Question: I've looked around and haven't found anything relevant. I'm tyring to create a shader to give a texture smoke effect animation like here:

Not asking for a complete/full solution (although that would be awesome) but any pointers towards where I can get started to achieve this effect. Would i need to have the vertices for the drawing or is this possible if I have the texture only?
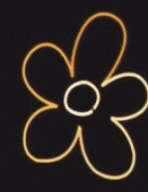
Answer: In the example pictured it appears as if they have the vertices. Possibly the "drawing" of the flower shape was recorded and then played back continuously. Then the effect hits the vertices based on a time offset from when they were drawn. The effect there appears to mostly be a motion blur.
So to replicate this effect you would need the vertices. See how the top of the flower starts to disappear before the bottom? If you look closely you'll see that actually the blur effect timing follows the path of the flower around counter clockwise. Even on the first frame of your gif you can see that the end of the flower shape is a brighter yellow than the beginning.
The angle of the motion blur also appears to change over time from being more left oriented to being more up oriented.
And the brightness of the segment is also changing over time starting with the yellowish color and ending either black or transparent.
What I can't tell from this is if the effect is additive, meaning that they're applying the effect to the whole frame and then to the results of that effect each frame, or if it's being recreated each frame. If recreated each frame you'd be able to do the effect in reverse and have the image appear.
If you are wanting this effect on a bitmapped texture instead of a line object that's also doable, although the approach would be different.
Let's start with the line object and assume you have the vertices. The way I would approach it is that I would add a percentage of decay as an attribute to the vertex data. Then each frame that you render you'd first update the decay percentage based on the time for that vertex. Stagger them slightly.
Then the shader would draw the line segment using a motion blur shader where the amount of motion blur, the angle of the blur, and the color of the segment are controlled by a varying variable that is assigned by the decay attribute. I haven't tested this shader. Treat it like pseudocode. But I'd approach it this way... Vertex Shader:
'''
uniform mat4 u_modelViewProjectionMatrix;
uniform float maxBlurSizeConstant; // experiment with value and it will be based on the scale of the render
attribute vec3 a_vertexPosition;
attribute vec2 a_vertexTexCoord0;
attribute float a_decay;
varying float v_decay;
varying vec2 v_fragmentTexCoord0;
varying vec2 v_texCoord1;
varying vec2 v_texCoord2;
varying vec2 v_texCoord3;
varying vec2 v_texCoord4;
varying vec2 v_texCoordM1;
varying vec2 v_texCoordM2;
varying vec2 v_texCoordM3;
varying vec2 v_texCoordM4;
void main()
{
gl_Position = u_modelViewProjectionMatrix * vec4(a_vertexPosition,1.0);
v_decay = a_decay;
float angle = 2.8 - a_decay * 0.8; // just an example of angles
vec2 tOffset = vec2(cos(angle),sin(angle)) * maxBlurSizeConstant * a_decay;
v_fragmentTexCoord0 = a_vertexTexCoord0;
v_texCoordM1 = a_vertexTexCoord0 - tOffset;
v_texCoordM2 = a_vertexTexCoord0 - 2.0 * tOffset;
v_texCoordM3 = a_vertexTexCoord0 - 3.0 * tOffset;
v_texCoordM4 = a_vertexTexCoord0 - 4.0 * tOffset;
v_texCoord1 = a_vertexTexCoord0 + tOffset;
v_texCoord2 = a_vertexTexCoord0 + 2.0 * tOffset;
v_texCoord3 = a_vertexTexCoord0 + 3.0 * tOffset;
v_texCoord4 = a_vertexTexCoord0 + 4.0 * tOffset;
}
'''
Fragment Shader:
'''
uniform sampler2D u_textureSampler;
varying float v_decay;
varying vec2 v_fragmentTexCoord0;
varying vec2 v_texCoord1;
varying vec2 v_texCoord2;
varying vec2 v_texCoord3;
varying vec2 v_texCoord4;
varying vec2 v_texCoordM1;
varying vec2 v_texCoordM2;
varying vec2 v_texCoordM3;
varying vec2 v_texCoordM4;
void main()
{
lowp vec4 fragmentColor = texture2D(u_textureSampler, v_fragmentTexCoord0) * 0.18;
fragmentColor += texture2D(u_textureSampler, v_texCoordM1) * 0.15;
fragmentColor += texture2D(u_textureSampler, v_texCoordM2) * 0.12;
fragmentColor += texture2D(u_textureSampler, v_texCoordM3) * 0.09;
fragmentColor += texture2D(u_textureSampler, v_texCoordM4) * 0.05;
fragmentColor += texture2D(u_textureSampler, v_texCoord1) * 0.15;
fragmentColor += texture2D(u_textureSampler, v_texCoord2) * 0.12;
fragmentColor += texture2D(u_textureSampler, v_texCoord3) * 0.09;
fragmentColor += texture2D(u_textureSampler, v_texCoord4) * 0.05;
gl_FragColor = vec4(fragmentColor.rgb, fragmentColor.a * v_decay);
}
'''
Of course the trick is in varying the decay amount per vertex based on a slight offset in time.
If you want to do the same with a sprite you're going to do something very similar except that the difference between the decay per vertex would have to be played with to get right as there are only 4 vertices.
Sorry... The above shader blurs the incoming texture. It doesn't necessarily blur the color of the line being drawn. This might or might not be what you want to do. But again without knowing more of what you are actually trying to accomplish it's difficult to give you a perfect answer. I get the feeling you'd rather do this on a sprite anyway than a line vertex based object. So no you can't copy and paste this shader in to your code as is. But it shows the concept of how you'd do what you're looking to do. Especially if you're doing it on a texture instead of on a vertex based line.
Also the above shader isn't complete. For example it doesn't expand to allow the blur to get beyond the bounds of the texture. And it gets texture info from outside the area where the sprite is in the sprite sheet. To fix this you'd have to start with a bounding box larger than the sprite and shrink the sprite in the vertex to be the right size. And you'd have to not grab textels from the spite sheet beyond the bounds of the sprite. There are ways of doing this without having to include a bunch of white space around the sprite in the sprite sheet.
On second look it might be particle based. If it is they again have all the vertices but as particle locations. I sort of prefer the idea that it's line segments because I don't see any gaps. So if it is particles there are a lot and they're tightly placed. The particles are still decaying cascading from the top petal around to the last. Even if it's line segments you could treat the vertices as particles to apply the wind and gravity.
As for how the smoke effect works check out this helper app by 71 squared: <URL>
The way it works is that you buy the Mac app to use to design and save your particle. Then you go to their github and get the iOS code. But this particular code creates a particle emitter. Doing a shape out of particles would be different code. But the evolution of the particles is the same.